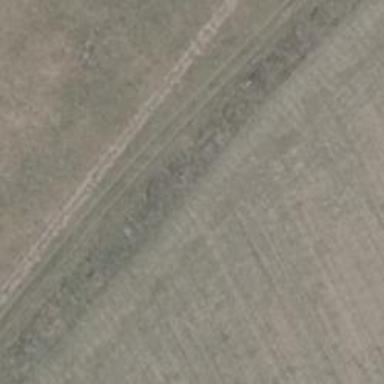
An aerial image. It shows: Track with ground surface of grade 4.